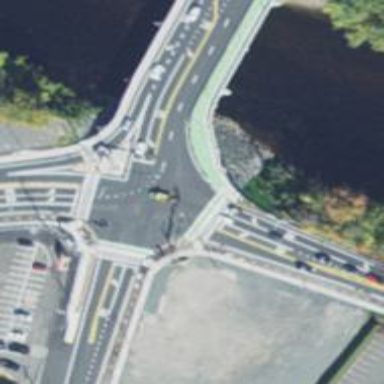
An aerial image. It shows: Asphalt road bridge over secondary link road.